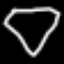
Label: diamond